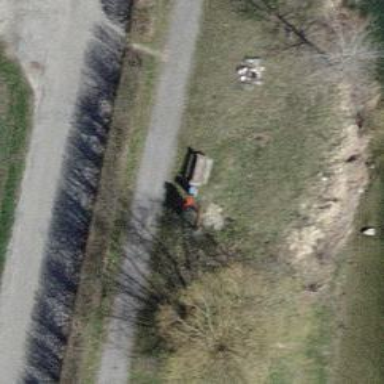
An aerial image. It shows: Bench for seating.